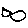
Label: fish